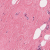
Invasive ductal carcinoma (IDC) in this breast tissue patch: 0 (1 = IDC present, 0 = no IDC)